Question: I have a fixed size grid and would like to specify the backcolor of specific cells within the grid, so not whole rows and not whole columns just a single cell or maybe a range of cells. Please see the screenshot below for and example of what I mean.
Ideally I would like to do this via vb as I would ultimately like to alter the backcolor based on values selected from a dropdown list.

Based on the answer below I modified it until I got the below which worked.
'''
GridView.Rows(n).Cells(n).BackColor = Drawing.Color.FromArgb(n, n, n)
'''
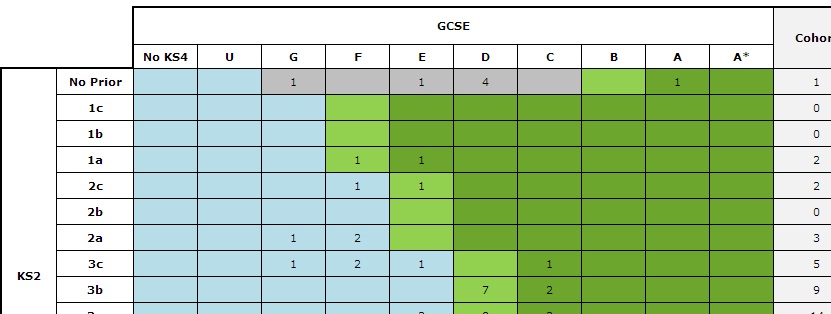
Answer: Assuming you are creating a windows forms application, you can use the DataGridView. It allows individual cells to be styled using the following property:
'''
dataGridView1.Rows[0].Cells[0].Style.BackColor = Color.Red
'''